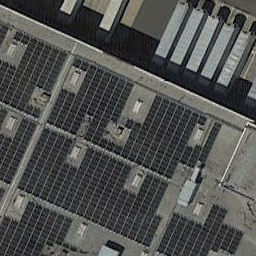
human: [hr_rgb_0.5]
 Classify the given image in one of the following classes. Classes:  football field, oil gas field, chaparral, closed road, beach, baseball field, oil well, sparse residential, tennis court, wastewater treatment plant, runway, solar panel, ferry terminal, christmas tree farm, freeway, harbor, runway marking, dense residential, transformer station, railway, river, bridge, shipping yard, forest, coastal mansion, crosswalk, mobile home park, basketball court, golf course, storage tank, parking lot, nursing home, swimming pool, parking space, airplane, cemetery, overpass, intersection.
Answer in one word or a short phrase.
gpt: solar panel